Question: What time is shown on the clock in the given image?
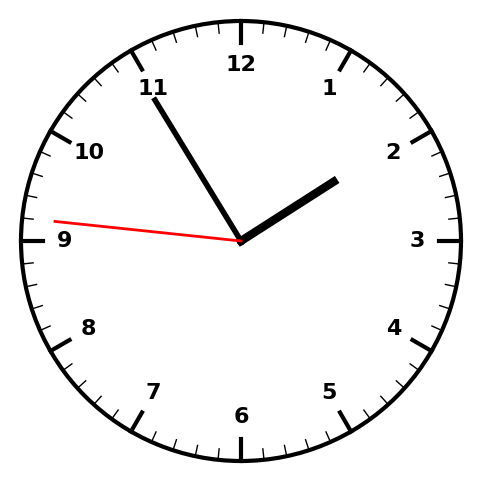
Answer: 01:54:46